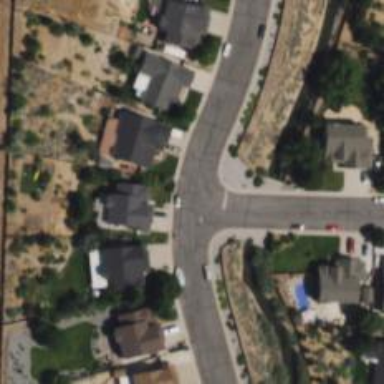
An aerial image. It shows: Residential road with separate asphalt sidewalk.